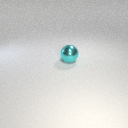
large cyan metal sphere